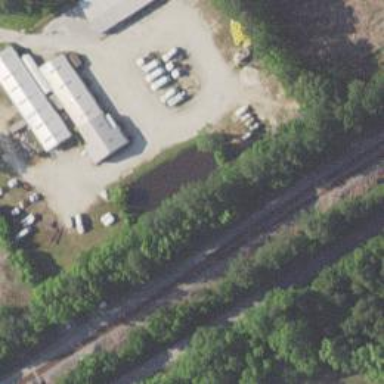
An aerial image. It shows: Site related to railway infrastructure.